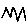
Label: zigzag